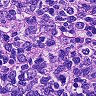
Metastatic tissue present: no